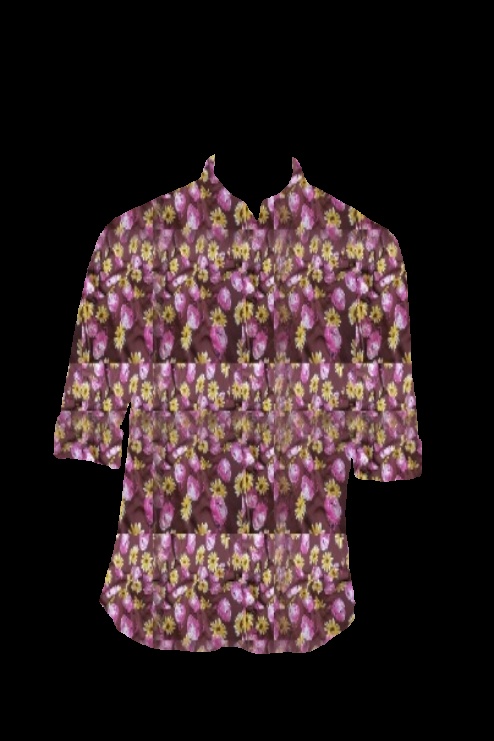
purple multi floral tee